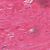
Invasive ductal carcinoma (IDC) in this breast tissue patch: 0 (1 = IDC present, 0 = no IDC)